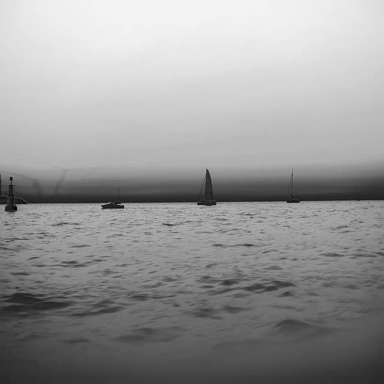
There are three objects shown in the infrared image, including a canoe, and two sailboats.